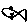
Label: fish